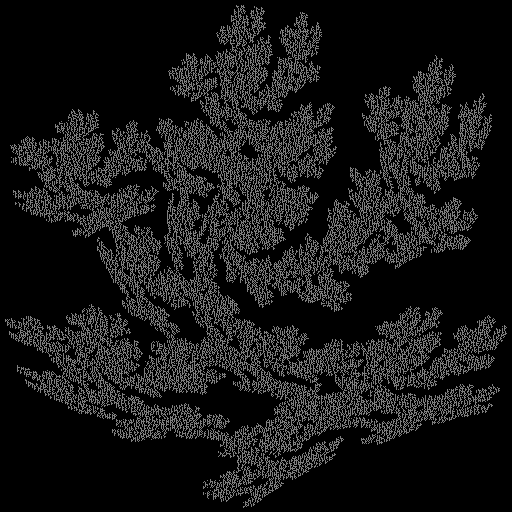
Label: pinetree